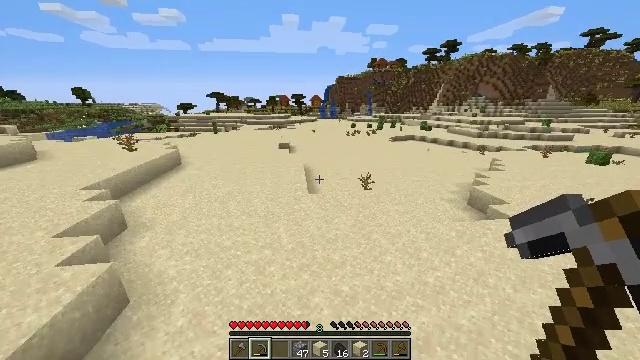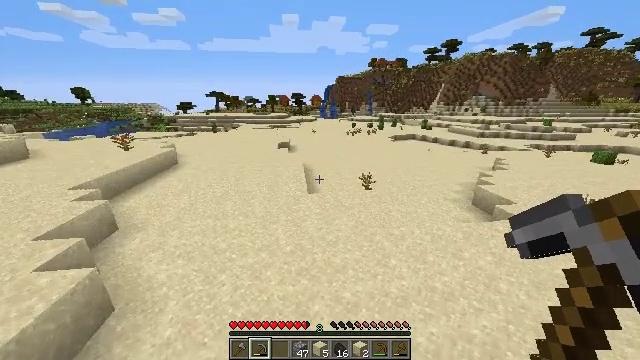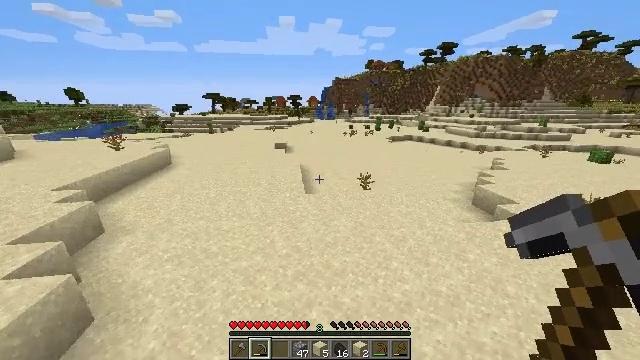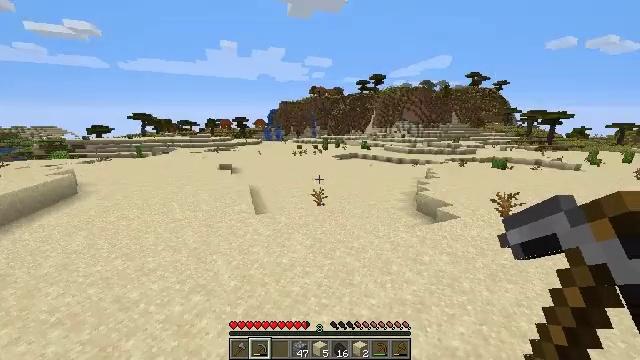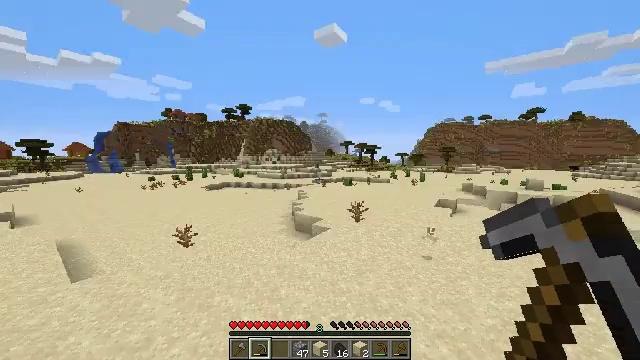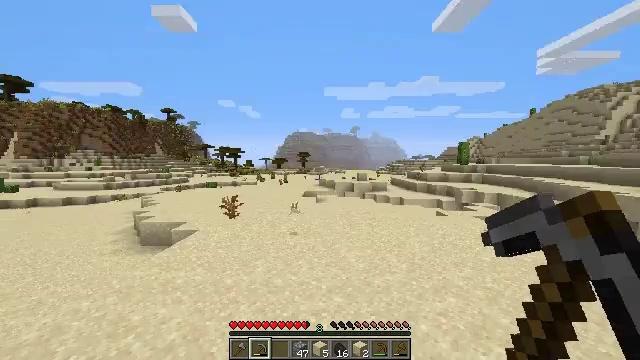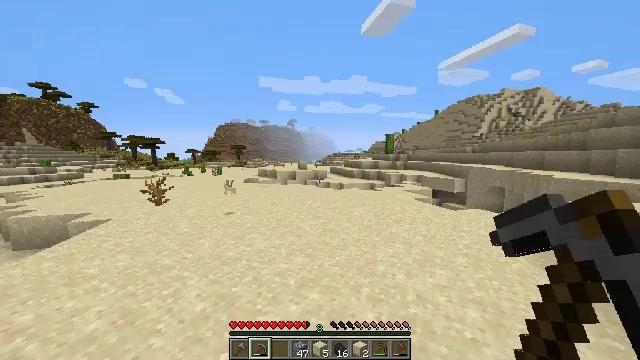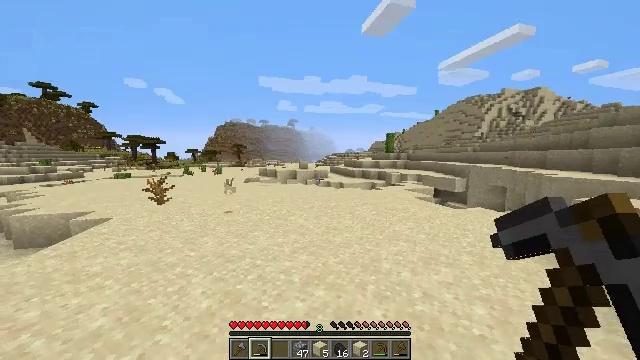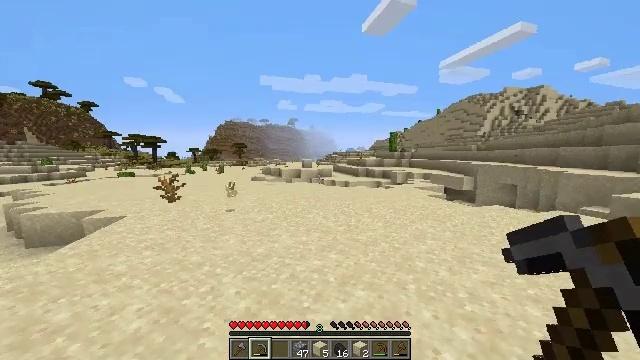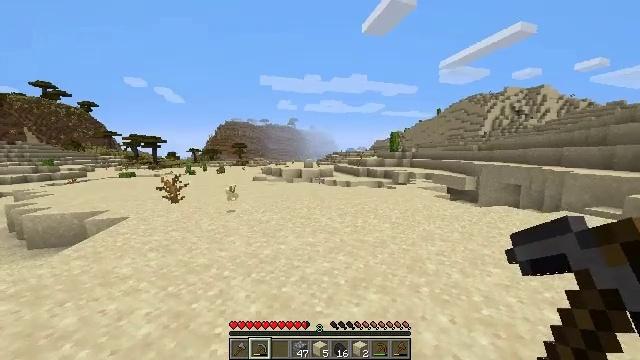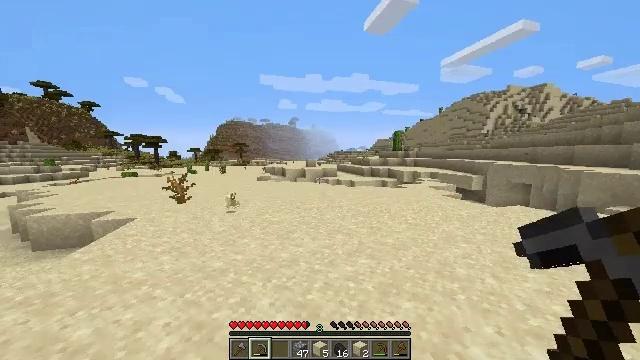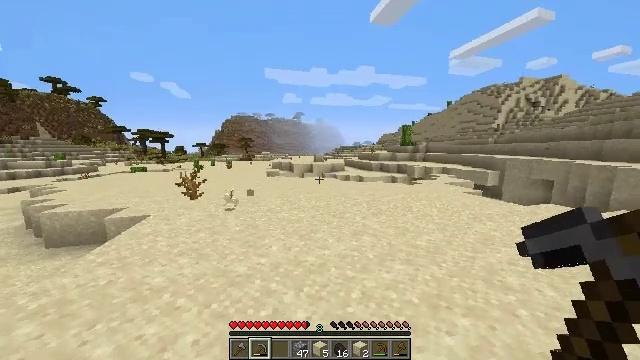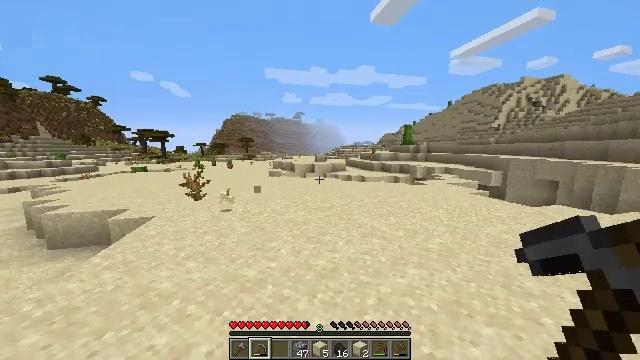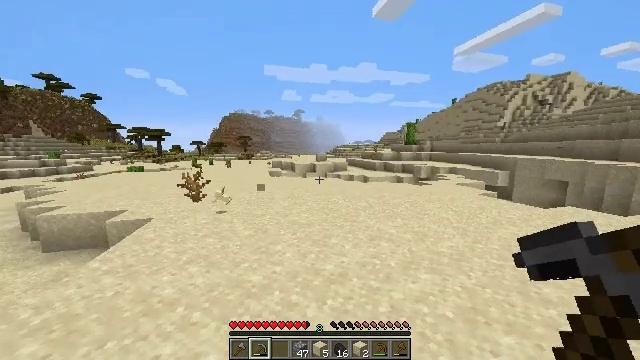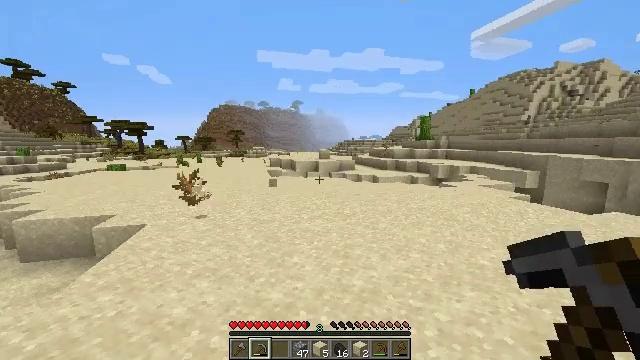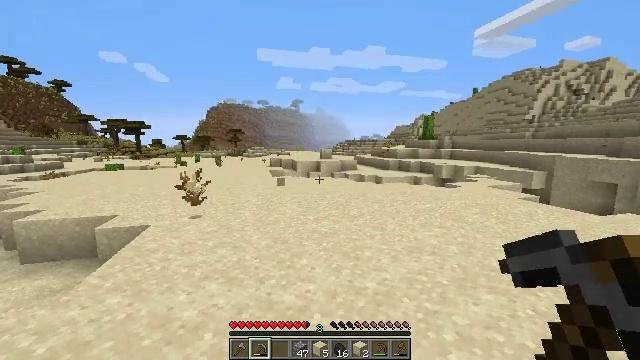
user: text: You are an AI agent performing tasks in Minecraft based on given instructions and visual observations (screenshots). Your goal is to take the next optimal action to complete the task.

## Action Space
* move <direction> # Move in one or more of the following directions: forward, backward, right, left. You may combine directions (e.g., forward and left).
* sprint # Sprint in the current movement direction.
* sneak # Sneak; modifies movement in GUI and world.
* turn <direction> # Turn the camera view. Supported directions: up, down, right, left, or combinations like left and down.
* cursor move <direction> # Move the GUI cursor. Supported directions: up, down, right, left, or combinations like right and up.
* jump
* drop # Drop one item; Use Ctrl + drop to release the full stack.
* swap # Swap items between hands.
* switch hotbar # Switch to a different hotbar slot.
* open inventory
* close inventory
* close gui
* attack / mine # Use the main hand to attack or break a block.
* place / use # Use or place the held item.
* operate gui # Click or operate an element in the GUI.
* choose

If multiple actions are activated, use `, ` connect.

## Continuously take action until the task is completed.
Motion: motion action
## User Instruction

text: Harvest hay blocks from the village.
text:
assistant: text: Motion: move forward
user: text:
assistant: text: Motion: move forward
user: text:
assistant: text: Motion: move forward, turn right and up
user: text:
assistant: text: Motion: move forward, turn right and up
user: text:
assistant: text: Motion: move forward and move left, turn right and up
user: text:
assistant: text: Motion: move forward and move left, turn right and down
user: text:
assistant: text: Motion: move forward and move left
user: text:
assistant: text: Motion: move forward and move left
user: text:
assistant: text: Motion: move forward and move left
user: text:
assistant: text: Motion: move forward and move left
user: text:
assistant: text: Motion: move forward and move left, turn left and down
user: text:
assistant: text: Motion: move left
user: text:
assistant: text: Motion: move left
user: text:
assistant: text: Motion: move left
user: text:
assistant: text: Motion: move left
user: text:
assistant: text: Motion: move left
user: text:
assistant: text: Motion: move left
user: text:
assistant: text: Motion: move left
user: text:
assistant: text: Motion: move left
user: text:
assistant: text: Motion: move left
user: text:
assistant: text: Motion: move left
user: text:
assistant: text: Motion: move left
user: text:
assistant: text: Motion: move left
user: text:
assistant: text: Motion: move forward and move left
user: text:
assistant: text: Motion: move forward and move left, turn left and down
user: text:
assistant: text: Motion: move forward, turn left and down
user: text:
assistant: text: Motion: turn left and down
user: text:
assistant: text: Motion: move forward, turn left
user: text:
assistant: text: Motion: move forward, turn left
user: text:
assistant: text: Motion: turn left